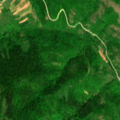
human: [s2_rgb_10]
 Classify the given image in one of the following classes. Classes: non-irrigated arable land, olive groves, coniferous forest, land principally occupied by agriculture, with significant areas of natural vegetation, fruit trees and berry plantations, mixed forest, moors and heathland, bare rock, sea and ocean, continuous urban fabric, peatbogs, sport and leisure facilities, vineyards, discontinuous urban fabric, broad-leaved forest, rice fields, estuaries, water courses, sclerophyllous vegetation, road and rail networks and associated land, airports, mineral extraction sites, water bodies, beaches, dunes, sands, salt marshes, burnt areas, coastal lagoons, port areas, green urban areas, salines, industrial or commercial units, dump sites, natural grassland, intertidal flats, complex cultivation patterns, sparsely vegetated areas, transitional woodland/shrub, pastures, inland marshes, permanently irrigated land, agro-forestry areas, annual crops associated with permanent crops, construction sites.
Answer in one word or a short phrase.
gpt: complex cultivation patterns, broad-leaved forest, transitional woodland/shrub